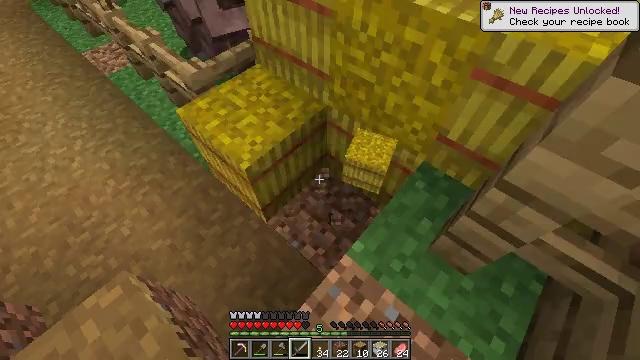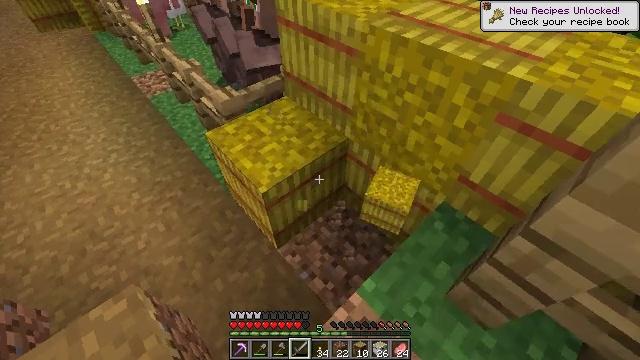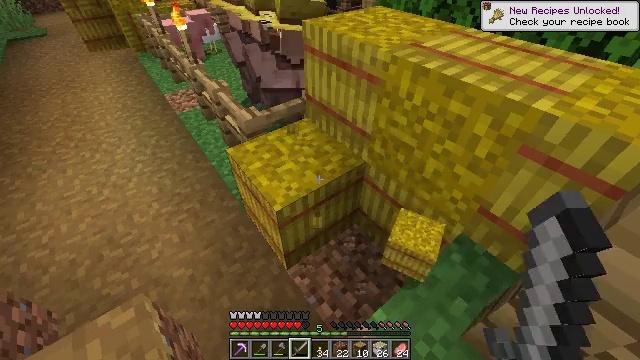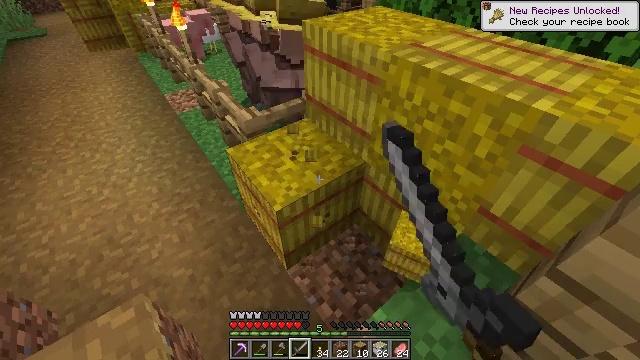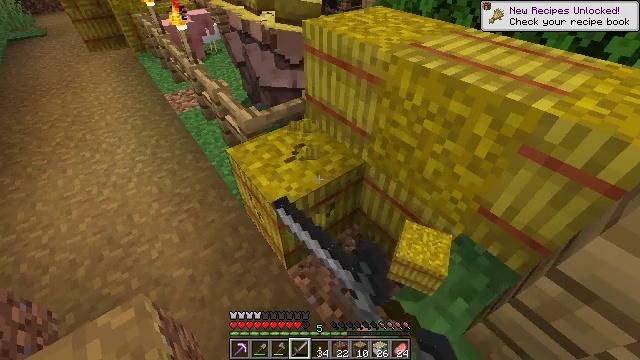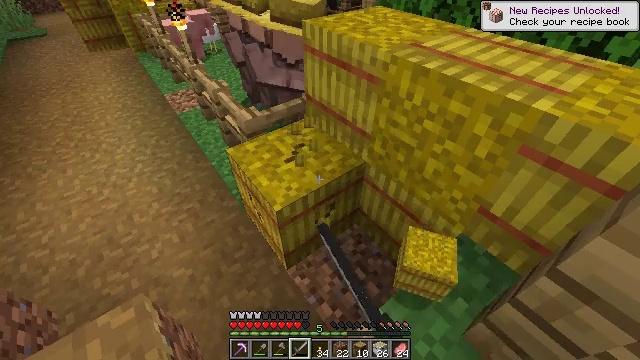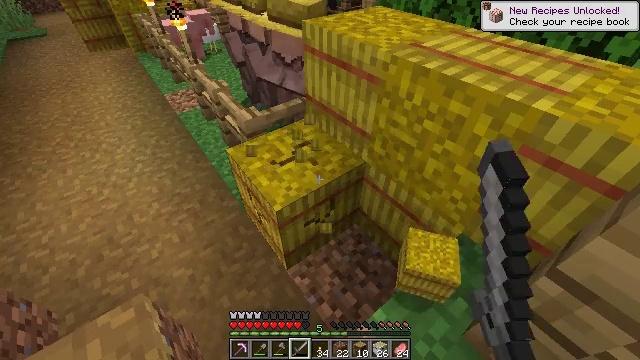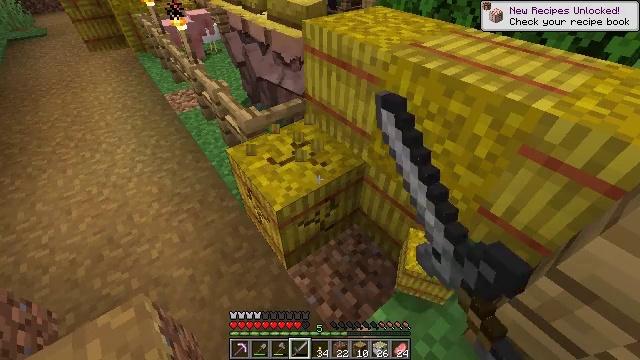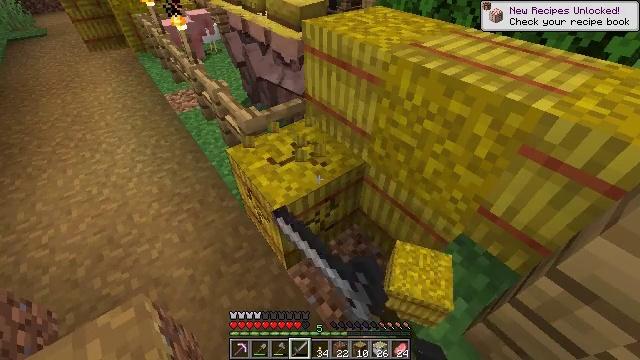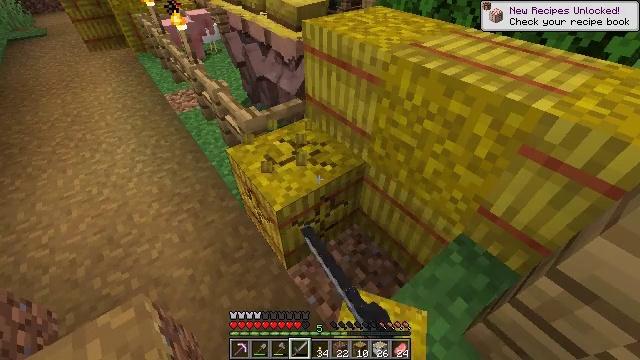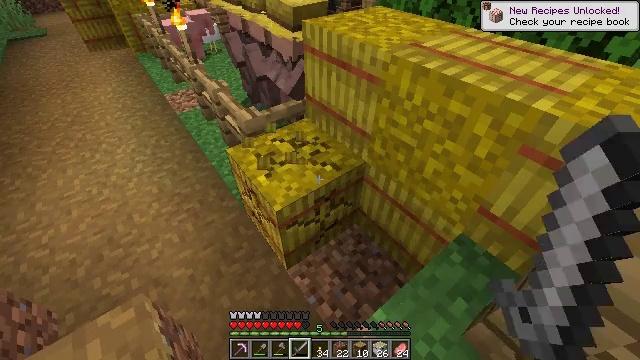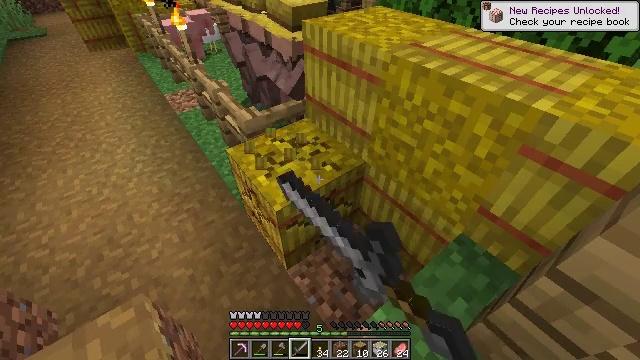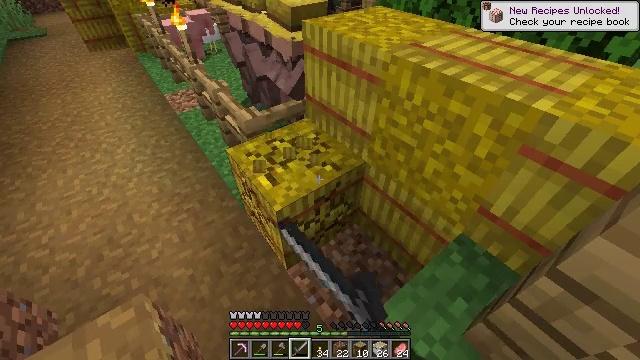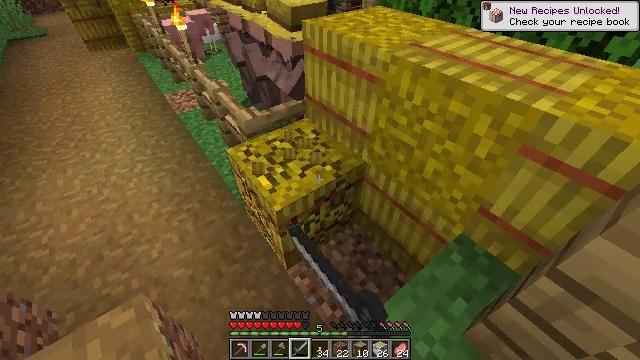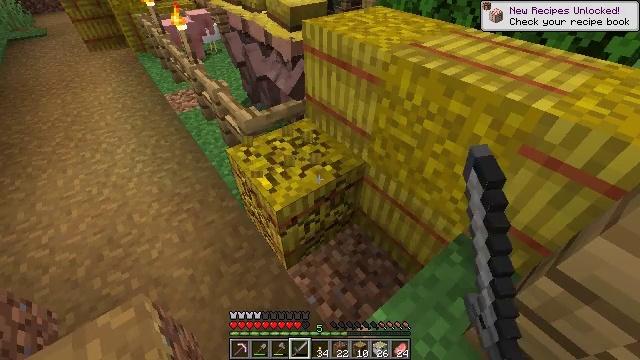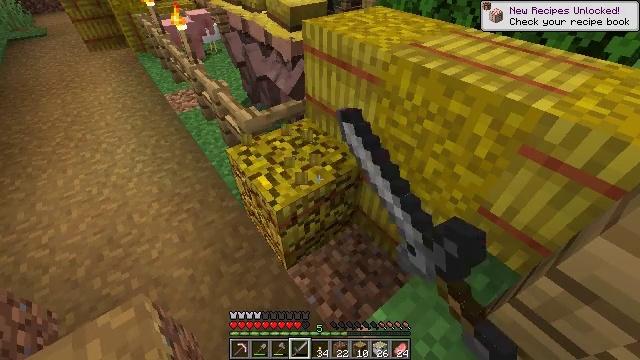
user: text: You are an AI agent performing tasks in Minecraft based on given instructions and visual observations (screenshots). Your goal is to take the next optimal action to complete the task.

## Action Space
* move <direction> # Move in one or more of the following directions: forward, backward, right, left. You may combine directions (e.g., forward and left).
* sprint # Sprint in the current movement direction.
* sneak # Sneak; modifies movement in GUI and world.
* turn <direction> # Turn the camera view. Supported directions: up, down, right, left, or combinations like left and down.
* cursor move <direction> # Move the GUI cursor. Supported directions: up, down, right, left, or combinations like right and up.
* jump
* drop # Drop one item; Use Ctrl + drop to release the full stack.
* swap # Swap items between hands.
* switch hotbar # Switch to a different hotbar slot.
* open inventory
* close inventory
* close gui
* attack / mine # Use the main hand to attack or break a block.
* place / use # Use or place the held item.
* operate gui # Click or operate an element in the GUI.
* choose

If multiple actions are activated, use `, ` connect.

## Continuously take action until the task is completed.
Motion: motion action
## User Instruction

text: Collect a hay block for crafting.
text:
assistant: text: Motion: attack / mine
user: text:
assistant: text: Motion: turn left and up, attack / mine
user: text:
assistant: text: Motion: attack / mine
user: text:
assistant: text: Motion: attack / mine
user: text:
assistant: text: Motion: attack / mine
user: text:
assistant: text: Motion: attack / mine
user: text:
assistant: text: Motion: attack / mine
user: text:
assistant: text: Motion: attack / mine
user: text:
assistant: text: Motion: attack / mine
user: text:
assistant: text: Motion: attack / mine
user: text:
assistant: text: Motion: attack / mine
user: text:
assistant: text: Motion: attack / mine
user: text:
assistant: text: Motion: attack / mine
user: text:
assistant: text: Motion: attack / mine
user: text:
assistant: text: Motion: attack / mine
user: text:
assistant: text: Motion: attack / mine
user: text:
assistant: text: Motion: attack / mine
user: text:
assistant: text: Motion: attack / mine
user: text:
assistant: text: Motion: attack / mine
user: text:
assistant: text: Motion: attack / mine
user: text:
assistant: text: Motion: attack / mine
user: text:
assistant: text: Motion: no_op
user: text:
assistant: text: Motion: no_op
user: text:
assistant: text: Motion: move forward, turn right
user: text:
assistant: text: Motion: move forward, turn right and up
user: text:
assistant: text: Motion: move forward, turn right
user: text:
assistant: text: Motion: move forward, turn right
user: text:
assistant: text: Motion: turn right and up
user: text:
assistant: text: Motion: turn right and up
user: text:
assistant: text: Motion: turn right